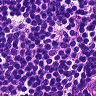
Metastatic tissue present: no